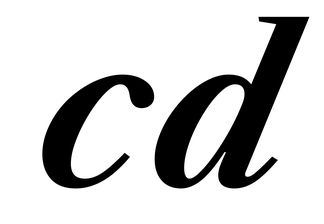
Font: LibreCaslonText-Italic_Bold_Italic